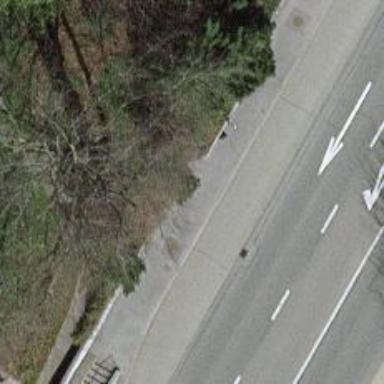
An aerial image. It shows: Bus stop with shelter. It is platform for public transport.